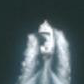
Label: civil